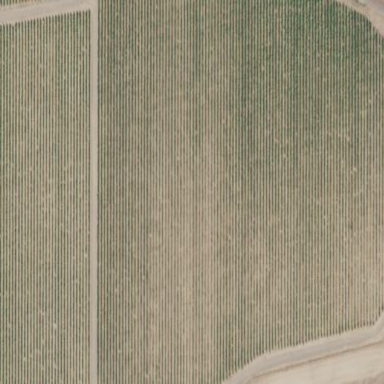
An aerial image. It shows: Vineyard where grapes are grown.